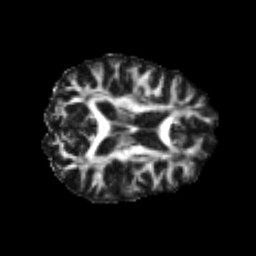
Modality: FA
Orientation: axial
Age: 21
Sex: female
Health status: healthy
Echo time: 0.074 s